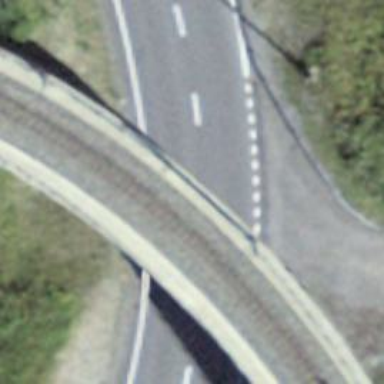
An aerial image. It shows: Narrow-gauge railway bridge with contact line electrification.